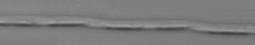
Label: Pseudo-nitzschia